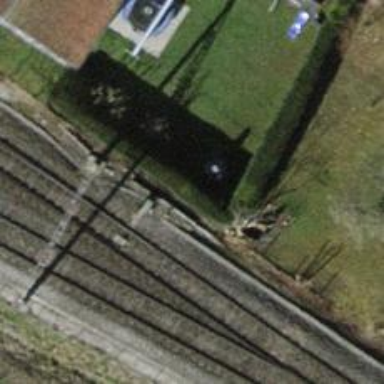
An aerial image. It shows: Hedge acting as barrier.